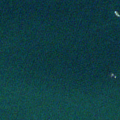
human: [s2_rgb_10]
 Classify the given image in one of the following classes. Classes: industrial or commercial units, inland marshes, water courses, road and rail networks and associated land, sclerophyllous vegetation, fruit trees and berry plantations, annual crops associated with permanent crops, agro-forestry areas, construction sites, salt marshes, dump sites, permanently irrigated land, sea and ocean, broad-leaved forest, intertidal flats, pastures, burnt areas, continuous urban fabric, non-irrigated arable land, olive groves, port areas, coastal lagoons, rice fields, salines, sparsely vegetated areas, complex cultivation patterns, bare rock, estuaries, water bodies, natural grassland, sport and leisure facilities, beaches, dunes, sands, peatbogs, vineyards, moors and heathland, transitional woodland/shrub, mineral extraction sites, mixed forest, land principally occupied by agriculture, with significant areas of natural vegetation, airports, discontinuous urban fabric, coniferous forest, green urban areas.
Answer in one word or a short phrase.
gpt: sea and ocean